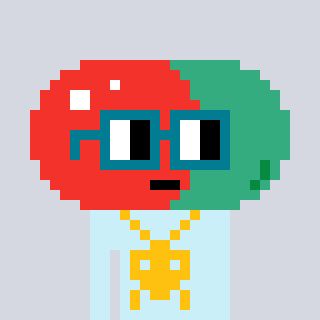
a pixel art character with square dark green glasses, a pill-shaped head and a cold-colored body on a cool background